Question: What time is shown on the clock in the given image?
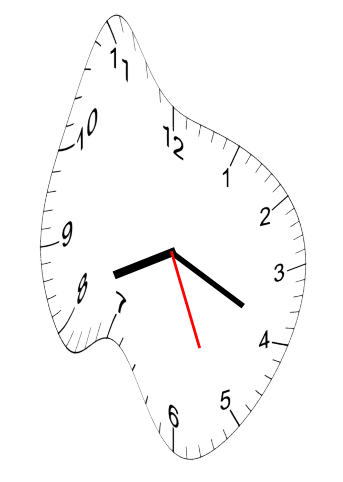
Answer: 08:19:26